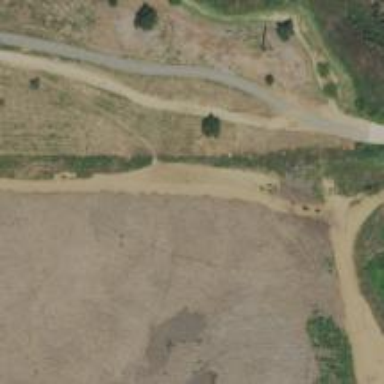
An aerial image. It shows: Bridleway.